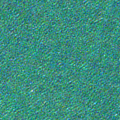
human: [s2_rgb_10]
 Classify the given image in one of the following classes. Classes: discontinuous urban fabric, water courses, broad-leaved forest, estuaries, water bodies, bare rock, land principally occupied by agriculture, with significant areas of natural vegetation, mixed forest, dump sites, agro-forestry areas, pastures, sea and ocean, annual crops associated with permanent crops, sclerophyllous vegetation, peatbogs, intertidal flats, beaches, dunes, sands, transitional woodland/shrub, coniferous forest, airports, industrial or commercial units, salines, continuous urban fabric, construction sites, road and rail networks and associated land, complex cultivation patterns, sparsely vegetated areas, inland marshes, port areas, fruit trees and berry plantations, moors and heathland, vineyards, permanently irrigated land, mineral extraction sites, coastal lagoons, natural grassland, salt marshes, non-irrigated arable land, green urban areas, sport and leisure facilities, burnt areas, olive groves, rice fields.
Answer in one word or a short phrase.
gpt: sea and ocean